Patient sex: M
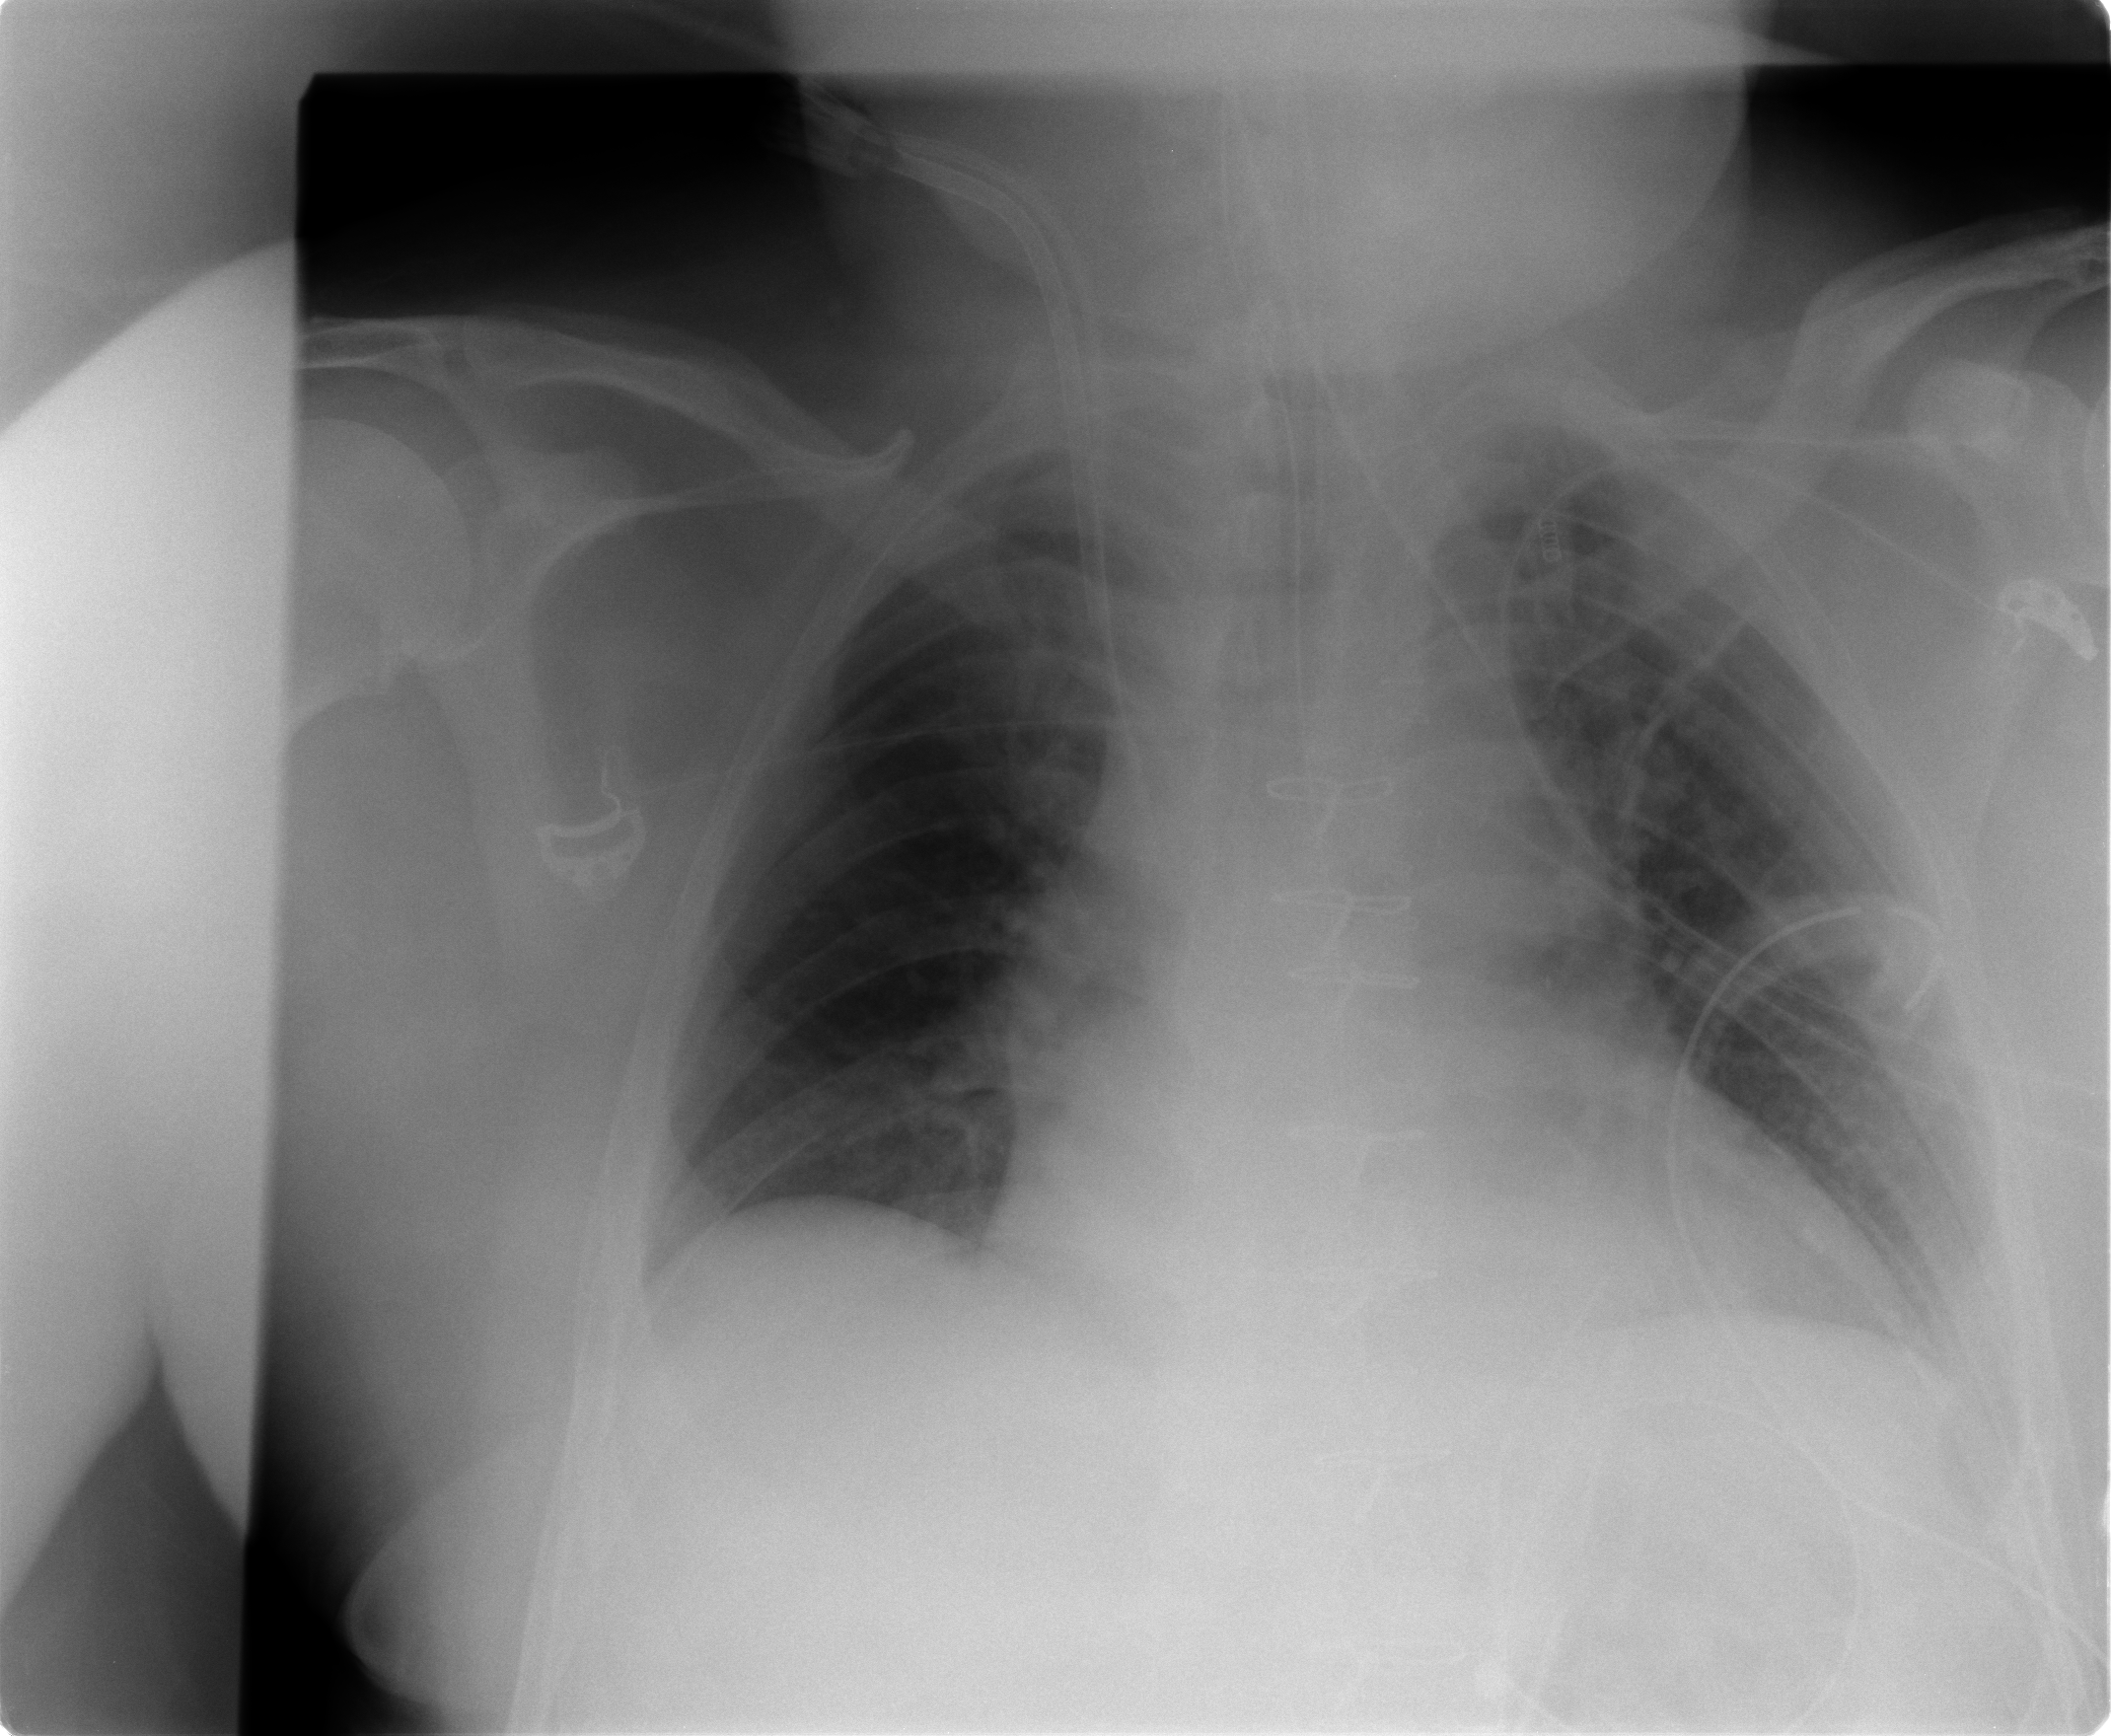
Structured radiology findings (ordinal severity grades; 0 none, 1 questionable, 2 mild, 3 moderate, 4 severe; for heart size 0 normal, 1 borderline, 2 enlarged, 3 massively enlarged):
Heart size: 2
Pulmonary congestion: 2
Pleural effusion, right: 1
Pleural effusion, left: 1
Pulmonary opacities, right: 0
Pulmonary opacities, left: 0
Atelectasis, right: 0
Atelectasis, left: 0